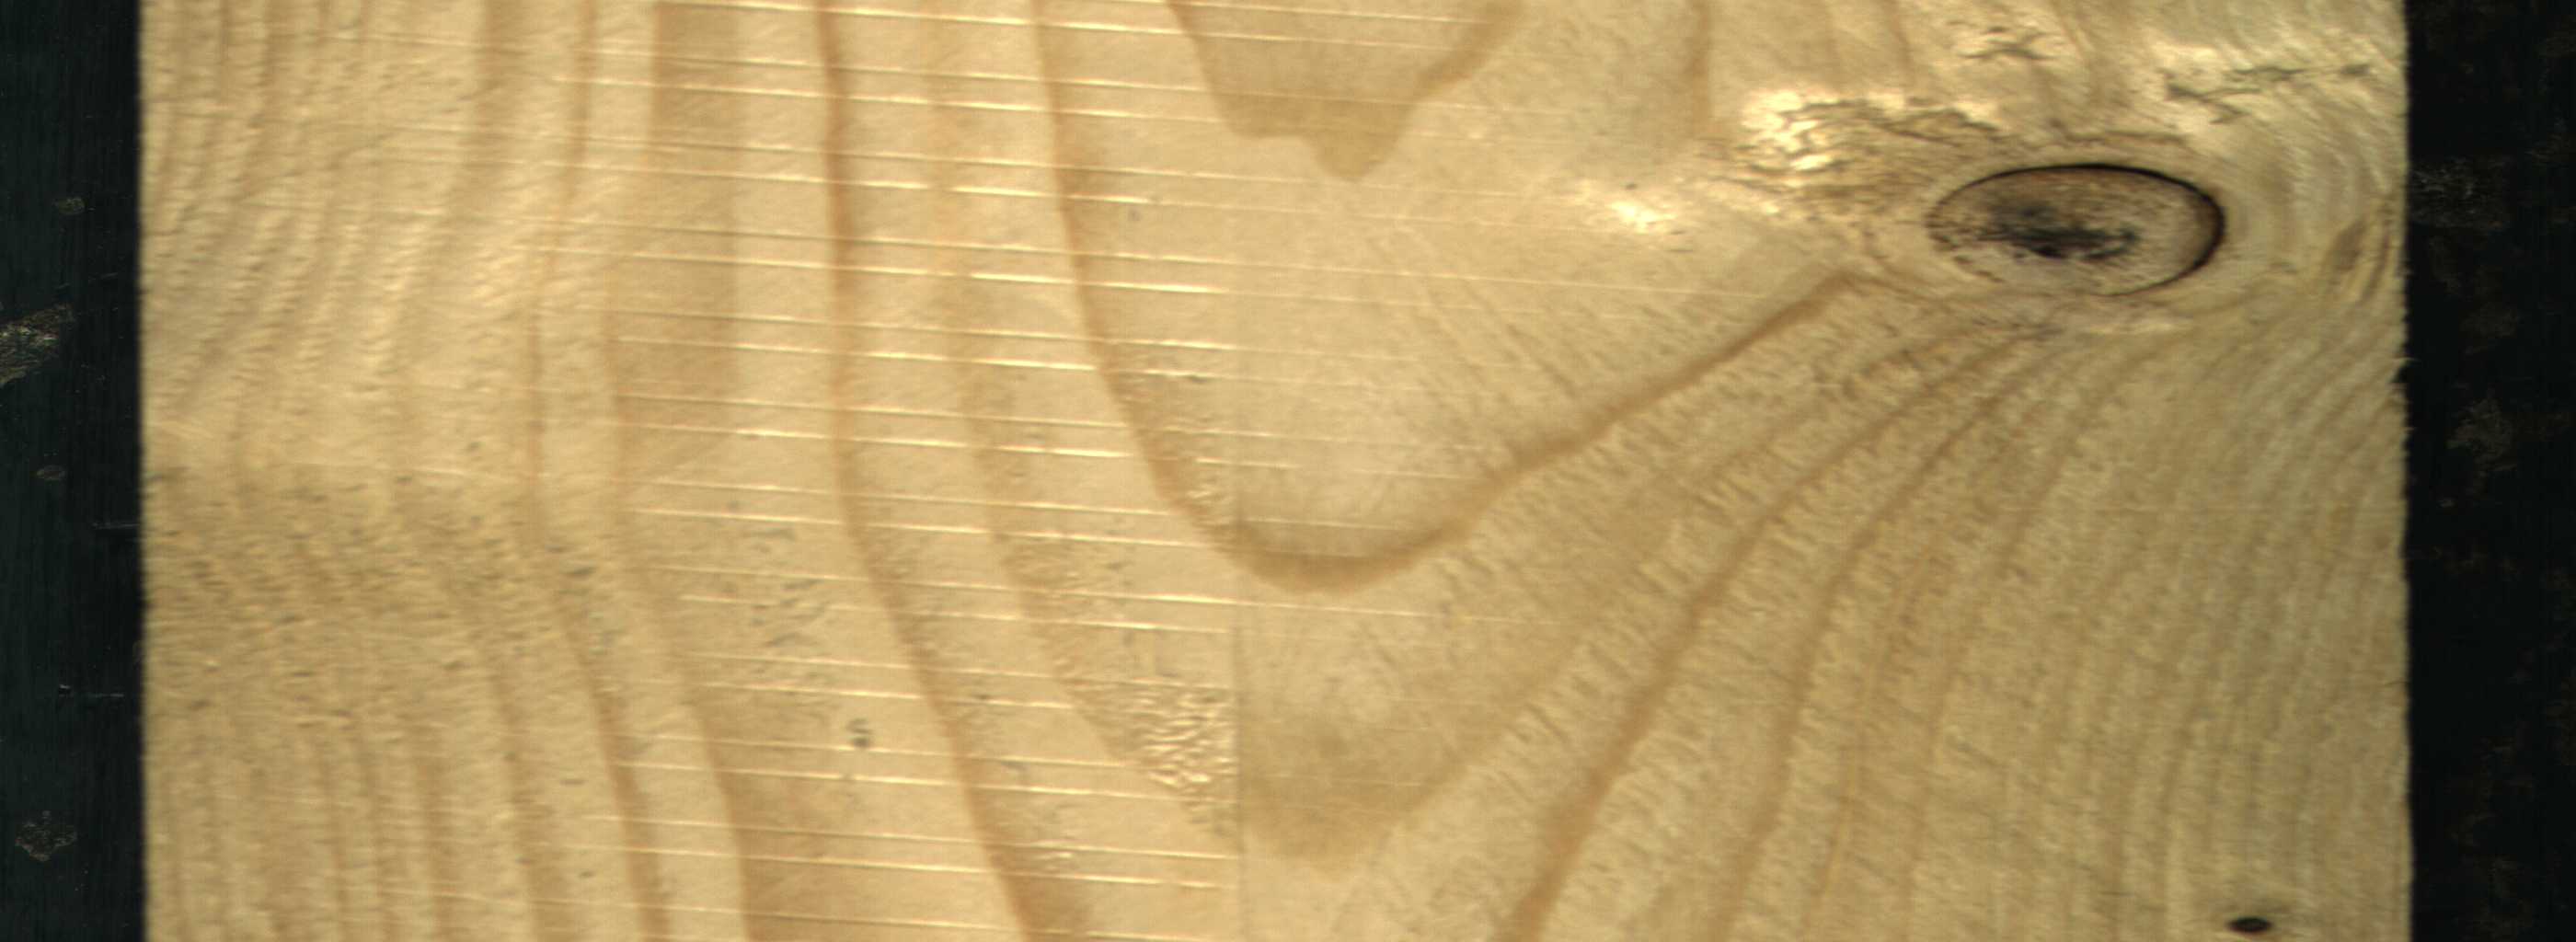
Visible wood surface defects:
Dead_Knot
Dead_Knot